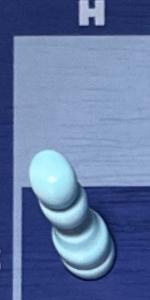
Label: Pawn_White